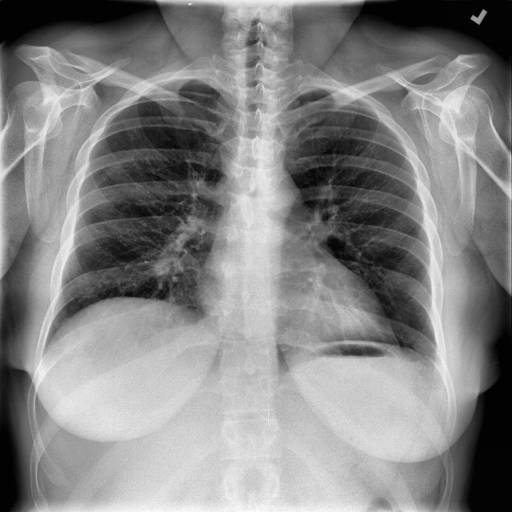
Finding: NORMAL